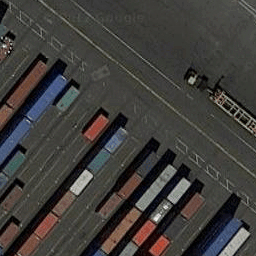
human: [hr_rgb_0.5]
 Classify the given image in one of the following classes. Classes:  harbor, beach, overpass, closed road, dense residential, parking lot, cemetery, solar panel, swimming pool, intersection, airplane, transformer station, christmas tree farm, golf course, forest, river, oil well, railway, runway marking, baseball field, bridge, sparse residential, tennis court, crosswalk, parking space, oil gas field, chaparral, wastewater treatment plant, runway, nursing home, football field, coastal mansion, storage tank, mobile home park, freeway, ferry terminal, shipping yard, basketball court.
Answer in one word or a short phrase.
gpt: shipping yard